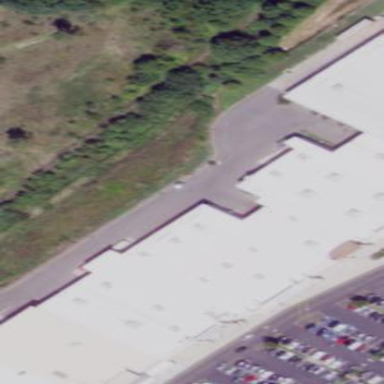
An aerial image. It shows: Retail building that is part of mall.